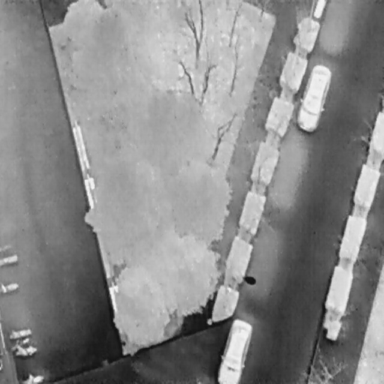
There are eight objects shown in the infrared image, including two Cars, and six Bicycles.